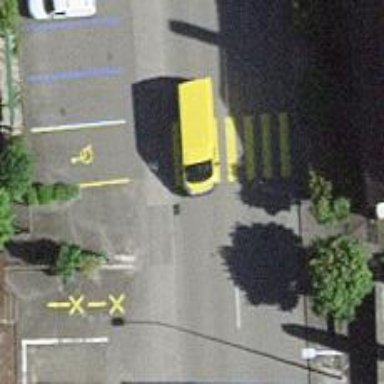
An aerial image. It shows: Zebra crossing on the road.